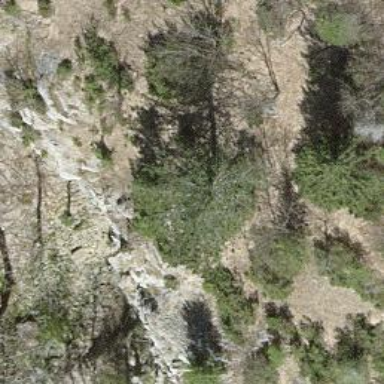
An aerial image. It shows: Natural cliff.